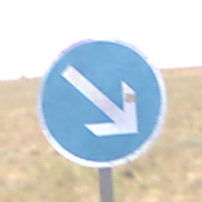
Verkehrszeichen: VorgeschriebeneVorbeifahrtRechts
Umgebung: Outdoor, Nature
Tageszeit: Midday
Wetter: PartlyCloudy
Licht: Natural
Jahreszeit: NotSpecified
Kontrast: HighContrast